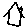
Label: house